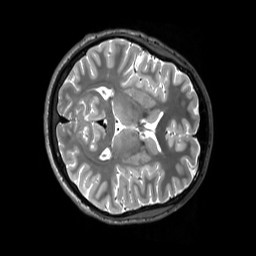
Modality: T2w
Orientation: axial
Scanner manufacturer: siemens
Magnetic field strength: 3 T
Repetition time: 3.2 s
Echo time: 0.406 s